Question: Can anyone please help me with creating the following JSON into the following HTML?
I am so bad at recursion it's not even funny. I can't find anything on SO to assist me how I need, you'll see by my <URL> how off I am!
'''
var data = [
{
"node_id":1,
"children":[]
},
{
"node_id":2,
"children":[]
},
{
"node_id":3,
"children":[
{
"node_id":4,
"children":[]
},
{
"node_id":5,
"children":[
{
"node_id":6,
"children":[]
},
{
"node_id":7,
"children":[]
}
]
}
]
}
];
'''
'''
<ul>
<li>1
<ul>
<li>2
<ul>
<li>3
<ul>
<li>4</li>
<li>5
<ul>
<li>6</li>
<li>7</li>
</ul>
</li>
</ul>
</li>
</ul>
</ul>
</li>
</ul>
'''
This is my best attempt (<URL> after running through some SO questions. I'm so confused by recursion:
I'm getting closer but this is so complex. It seems like if I did a document.createElement and appended children it might work better?
'''
function recursion(data, is_child, first_call) {
if (is_child != true) {
var output = '<ul id="org">
';
}
else if (is_child == true && first_call == true) {
var output = '<ul>
';
}
var len = data.length;
for (var i = 0; i < len; i++)
{
if (is_child == true && first_call == true) {
output += '<li>'+ data[i].node_id +'</li>
';
} else {
output += '<li>'+ data[i].node_id +'
';
}
if (data[i].children.length > 0) {
if (is_child == true && first_call != true) {
first_call = true
} else {
first_call = false
}
output += recursion(data[i].children, true, first_call);
}
else {
if (is_child == true && first_call != true) {
output += '</li>';
}
if (typeof data[i+1] != 'undefined') {
output += '<ul>
';
} else {
// Close all the items that are not closed
for (var j = 0; j < i; j++) {
output += '</li></ul>
'
}
output += '</li>
'
}
}
}
output += '</ul>
';
return output;
}
'''
:Thee way a node is handled IF it has children seems to have a different behavior. I have this image to show you it renders correctly for this plugin <URL>:

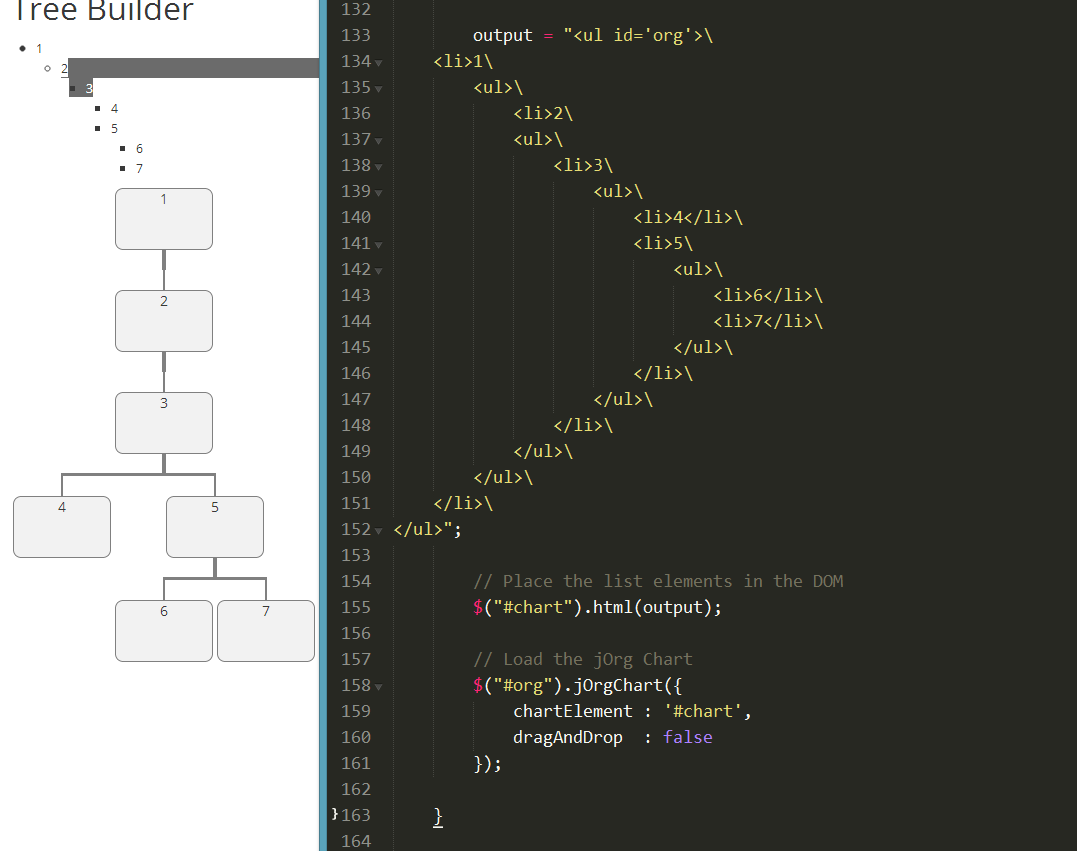
Answer: I was able to figure it out, I just had my mind in so many places. Here is the answer:
'''
recursion = function(data, is_child) {
var output = '';
if (typeof is_child == 'undefined') {
is_child = false;
}
// start:ul (only one of these)
if (is_child == false) {
output += '<ul id="org">
';
}
// end:ul
var len = data.length;
for (var i = 0; i < len; i++)
{
// If this is a child loop, and its the first iteration, it
// has a special case:
// <ul>
// <li>first</li>
// <li>second<ul>
var first_child_item = false;
if (is_child == true && i == 0) {
first_child_item = true;
}
// open:main wrapper
if (first_child_item == true) {
output += '<ul class="first_child_item">
';
output += '<li>' + data[i].node_id + '</li>
';
continue;
} else {
if (is_child) {
// When there is a child with another beside it
output += '<li>' + data[i].node_id;
} else {
// the main low level call
output += '<ul class="low_level">
';
output += '<li>' + data[i].node_id;
}
}
// open:children seek
if (data[i].children.length > 0)
{
output += recursion(data[i].children, true);
}
// close pending tags
if (typeof data[i+1] == 'undefined')
{
for (var j = 0; j < i; j++) {
output += '</li>
';
output += '</ul>
';
}
}
}
// end main:ul (only one of these)
output += '</ul>
';
return output;
}
'''